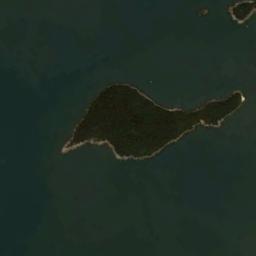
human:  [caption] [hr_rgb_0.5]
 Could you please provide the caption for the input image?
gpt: The irregularly shaped green island is surrounded by blue sea water, The island is full of green plants and there is a circle of white sand beaches .

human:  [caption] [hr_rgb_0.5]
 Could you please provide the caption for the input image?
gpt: The water around the island is blue .

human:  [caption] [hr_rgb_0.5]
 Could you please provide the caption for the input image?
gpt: There are many trees on the island .

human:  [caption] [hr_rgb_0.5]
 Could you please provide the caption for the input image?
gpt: The green island is on a deep blue sea .

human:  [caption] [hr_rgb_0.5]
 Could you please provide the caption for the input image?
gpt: The island with dense vegetation is surrounded by deep blue waters .